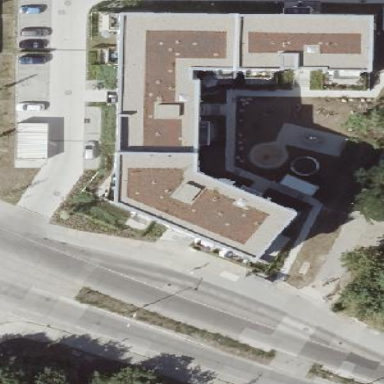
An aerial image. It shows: Apartment building with flat roof.